Question: I'm trying to style a menu, but I keep running into this weird margin that's appearing in both FF4 and IE.
This is the only affecting css:
'''
#header ul
{
display: inline;
}
#header ul li
{
list-style-type: none;
background: #000;
display: inline;
margin: 0;
padding: 0;
}
#header ul li a
{
color: #fff;
text-decoration: none;
display: inline-block;
width: 100px;
text-align: center;
}
'''
And this is the HTML:
'''
<div id="header">
<ul id="toplinks">
<li><a href="#">Hello</a></li>
<li><a href="#">Herp</a></li>
<li><a href="#">Derp</a></li>
</ul>
</div>
'''

As you can see, there's a margin appearing on both sides, and I'd like it so it would have no margin (or maybe 1px would be okay)...
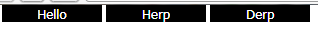
Answer: That's no moon...i mean...margin.
What you're seeing is the white space between your elements. Inline-block treats the elements as inline, except they have heights, widths, margins, paddings, etc. What happens is the newline + spacing you've given your html elements for nice indentation is being displayed as a space between the elements.
inline-block is also not cross-browser consistent. I'd suggest using 'display:block;' with floats.
Edit to add suggestion:
If you want nice indents, but want to avoid extra white-space (as in all XML data ever), use what I call the "fishy notation"
Instead of:
'''
<div id="header">
<ul id="toplinks">
<li><a href="#">Hello</a></li>
<li><a href="#">Herp</a></li>
<li><a href="#">Derp</a></li>
</ul>
'''
Use:
'''
<div id="header"
><ul id="toplinks"
><li><a href="#">Hello</a></li
><li><a href="#">Herp</a></li
><li><a href="#">Derp</a></li
></ul
></div>
'''
White space elements is preserved, but white space elements is .